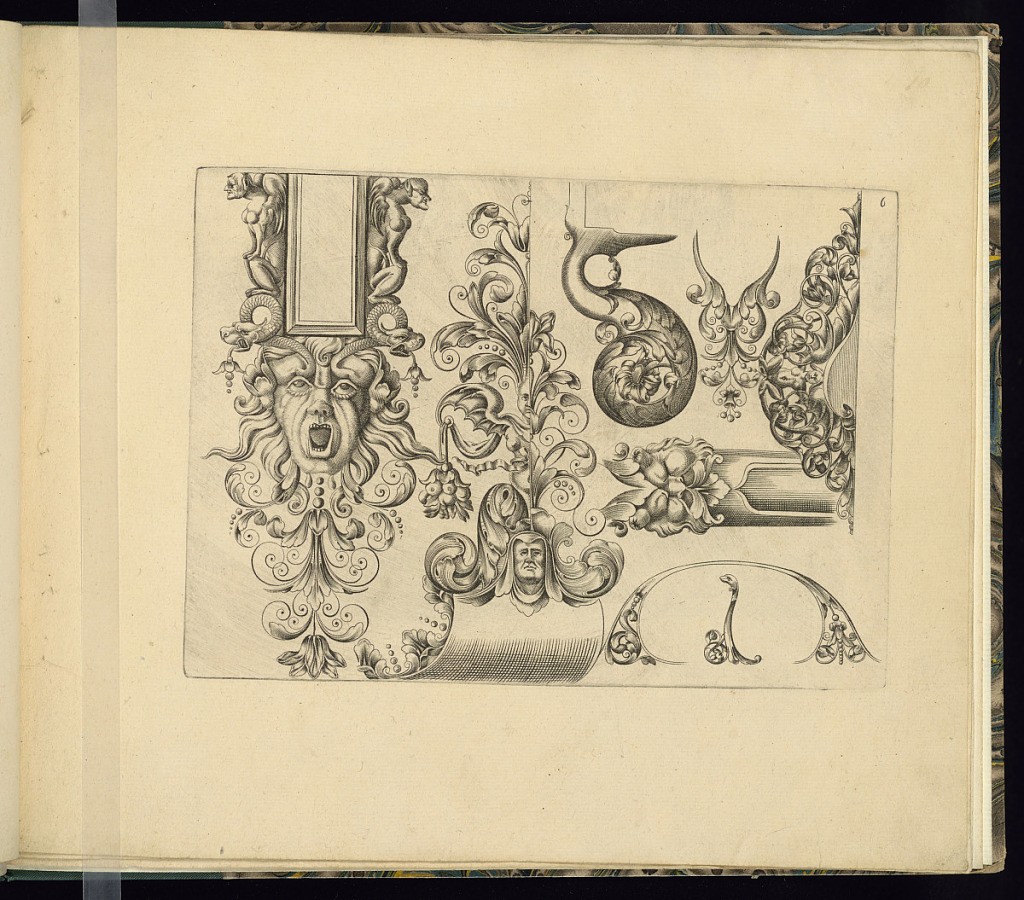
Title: Designs for Gun Parts and Ornament
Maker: Thobie Tourneur, Le Thuraine, French, active ca. 1630 – ca. 1690
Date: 1660
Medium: Engraving on laid paper
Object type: Print
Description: Designs for gun parts (trigger, and ornament) decorated with grotesque ornaments, mascarons (masks), fantastical animals, snakes, sphynx, fruit, scrolling leaves (rinceaux), rosettes, and fleurons. The plate is numbered.